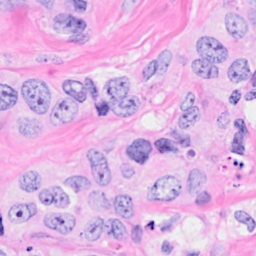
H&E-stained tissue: Breast